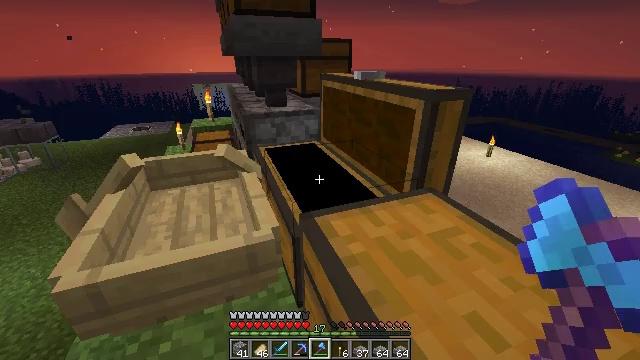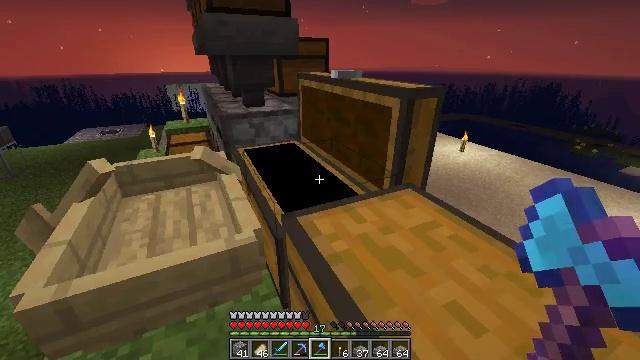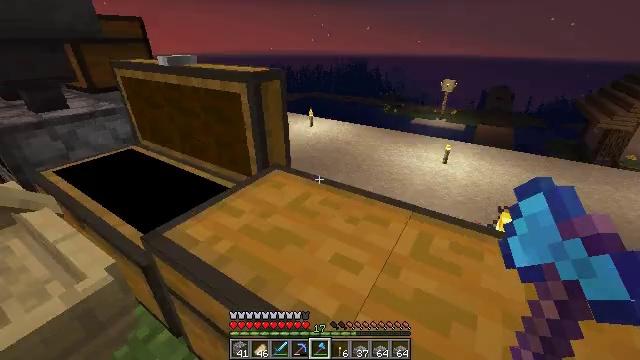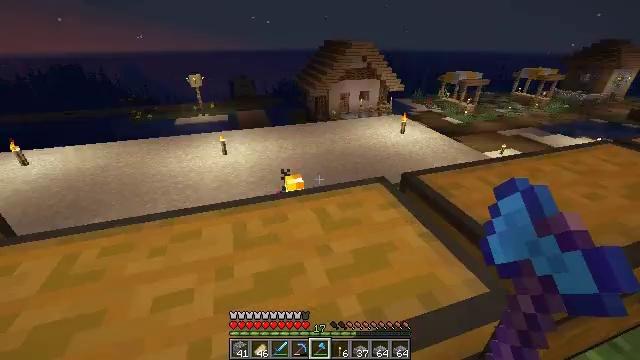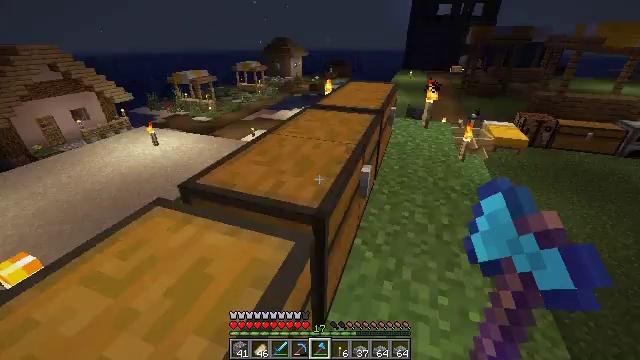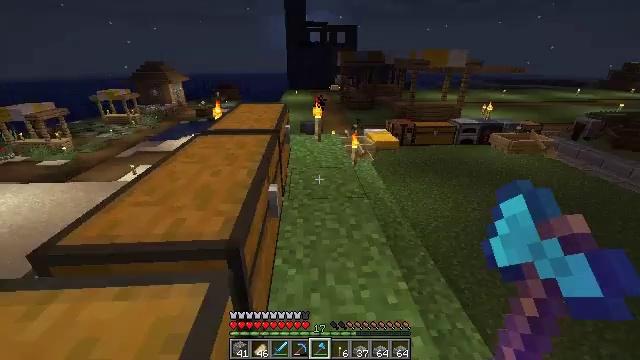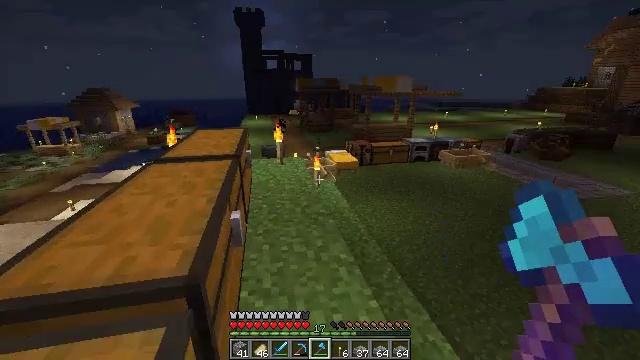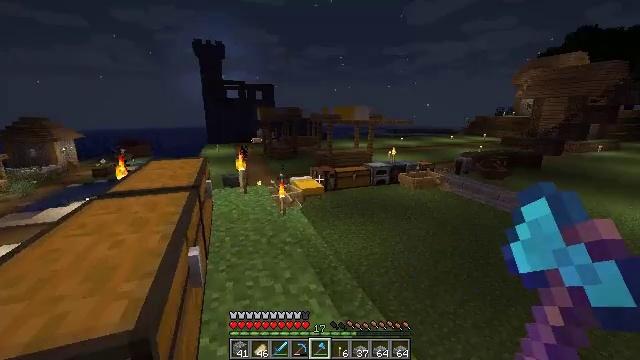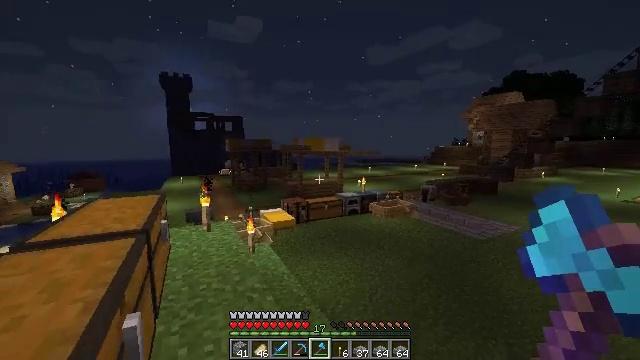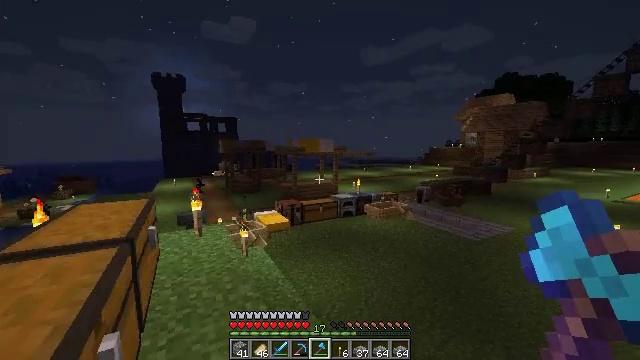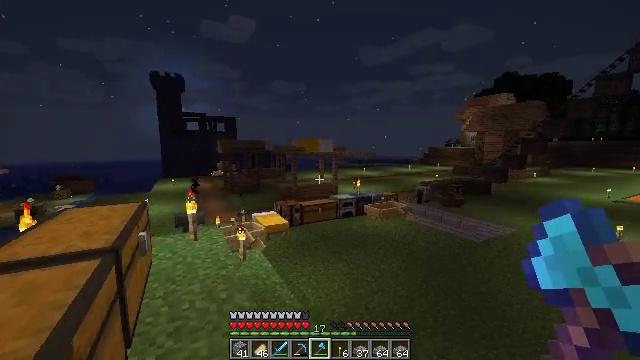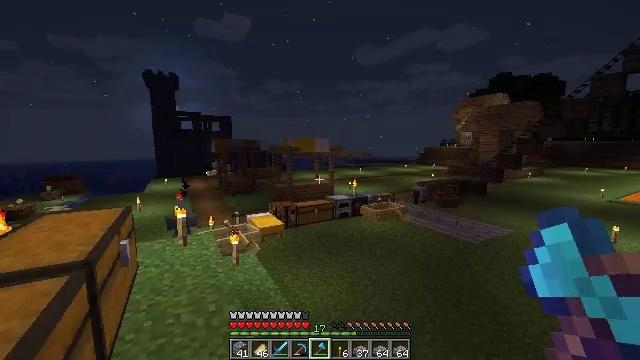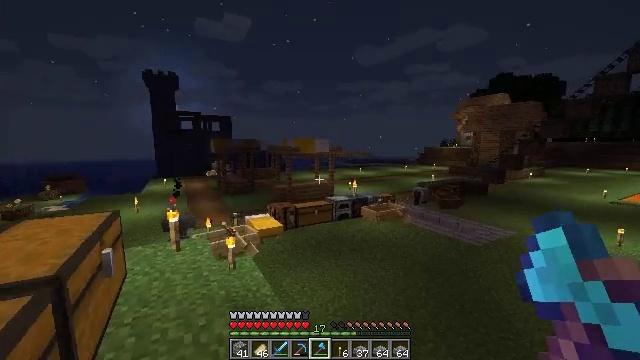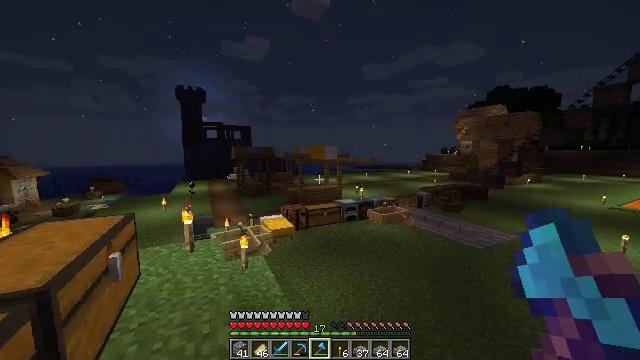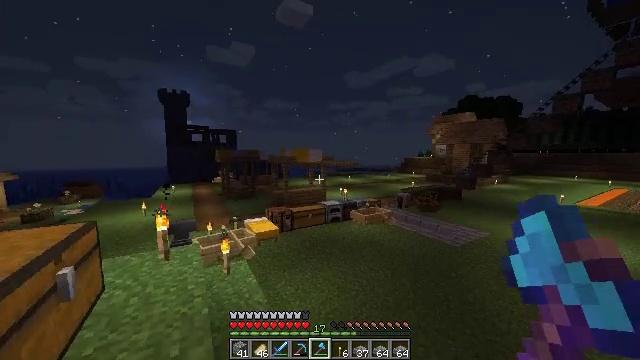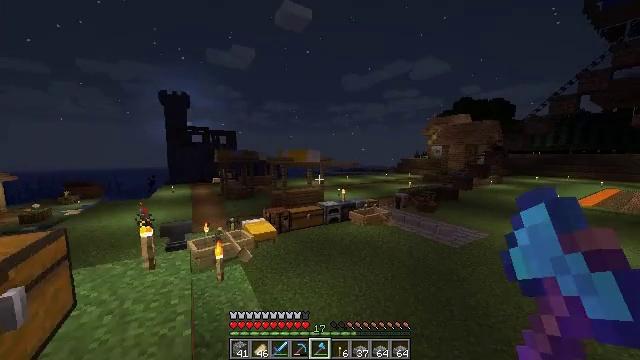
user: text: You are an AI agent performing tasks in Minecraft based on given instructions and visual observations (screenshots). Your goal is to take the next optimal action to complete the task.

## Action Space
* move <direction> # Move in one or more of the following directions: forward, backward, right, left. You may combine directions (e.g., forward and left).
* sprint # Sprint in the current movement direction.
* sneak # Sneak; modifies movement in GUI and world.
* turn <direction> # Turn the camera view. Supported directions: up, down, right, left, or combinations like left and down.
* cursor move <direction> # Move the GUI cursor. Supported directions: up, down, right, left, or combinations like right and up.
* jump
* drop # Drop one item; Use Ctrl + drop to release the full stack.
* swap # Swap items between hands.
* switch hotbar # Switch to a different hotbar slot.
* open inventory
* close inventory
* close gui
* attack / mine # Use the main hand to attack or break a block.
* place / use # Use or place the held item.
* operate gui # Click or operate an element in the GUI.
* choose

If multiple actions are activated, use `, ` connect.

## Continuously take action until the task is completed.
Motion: motion action
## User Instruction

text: Craft oak planks.
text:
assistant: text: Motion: turn right
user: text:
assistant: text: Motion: turn right and down
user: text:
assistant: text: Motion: turn right
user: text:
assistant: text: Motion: turn right
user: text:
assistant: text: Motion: turn right and up
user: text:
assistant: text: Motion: turn right and up
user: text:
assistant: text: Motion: move forward, turn right and up
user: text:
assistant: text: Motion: move forward, turn right and up
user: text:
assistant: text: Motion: move forward, turn right
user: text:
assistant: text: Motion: move forward
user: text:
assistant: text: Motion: move forward, sprint
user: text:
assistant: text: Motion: move forward, sprint
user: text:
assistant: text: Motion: move forward, sprint, turn left
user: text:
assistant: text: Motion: move forward, sprint, turn right
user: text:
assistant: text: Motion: move forward
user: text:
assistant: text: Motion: move forward, sprint
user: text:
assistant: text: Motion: move forward, sprint
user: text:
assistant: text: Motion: move forward, sprint, turn right
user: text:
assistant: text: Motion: move forward, sprint, turn right and down
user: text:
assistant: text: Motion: move forward, sprint, turn right and down
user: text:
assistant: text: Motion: move forward, turn right and down, jump
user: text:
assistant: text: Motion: move forward, turn right, jump
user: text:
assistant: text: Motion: move forward, turn right, jump
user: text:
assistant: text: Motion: move forward, turn right, jump
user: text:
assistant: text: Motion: move forward, jump
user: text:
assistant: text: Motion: move forward, jump
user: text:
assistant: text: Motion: move forward, jump
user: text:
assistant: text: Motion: move forward, jump
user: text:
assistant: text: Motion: move forward, jump
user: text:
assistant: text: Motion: move forward, turn left and up, jump